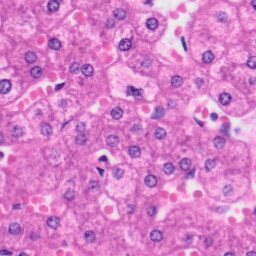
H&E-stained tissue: Liver